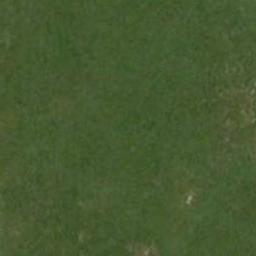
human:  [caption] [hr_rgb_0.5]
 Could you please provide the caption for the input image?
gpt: There is no grass in some parts of the meadow .

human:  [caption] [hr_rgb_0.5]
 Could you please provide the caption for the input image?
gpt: A large lush green meadow covered with green grass .

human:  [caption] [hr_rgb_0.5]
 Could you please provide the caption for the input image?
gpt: This meadow has dense grasses and part of the meadow is relatively sparse .

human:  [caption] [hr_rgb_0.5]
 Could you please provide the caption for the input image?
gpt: The entire image is dominated by grass .

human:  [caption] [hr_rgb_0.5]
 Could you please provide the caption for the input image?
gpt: A smooth and green meadow with green grass .